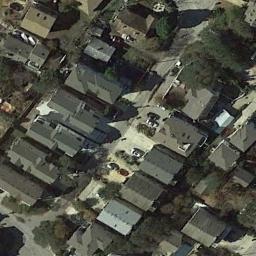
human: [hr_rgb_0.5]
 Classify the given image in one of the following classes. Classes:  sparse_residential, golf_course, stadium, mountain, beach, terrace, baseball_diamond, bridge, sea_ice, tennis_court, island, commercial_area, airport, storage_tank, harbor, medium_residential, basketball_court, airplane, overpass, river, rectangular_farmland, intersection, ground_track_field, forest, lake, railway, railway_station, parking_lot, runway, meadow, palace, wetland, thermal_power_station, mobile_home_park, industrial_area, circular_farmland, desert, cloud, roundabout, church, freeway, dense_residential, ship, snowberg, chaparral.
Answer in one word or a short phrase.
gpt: dense_residential